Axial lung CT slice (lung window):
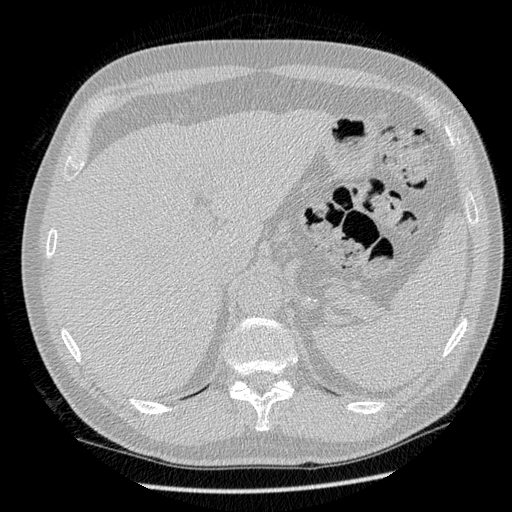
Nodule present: no